Breast ultrasound image
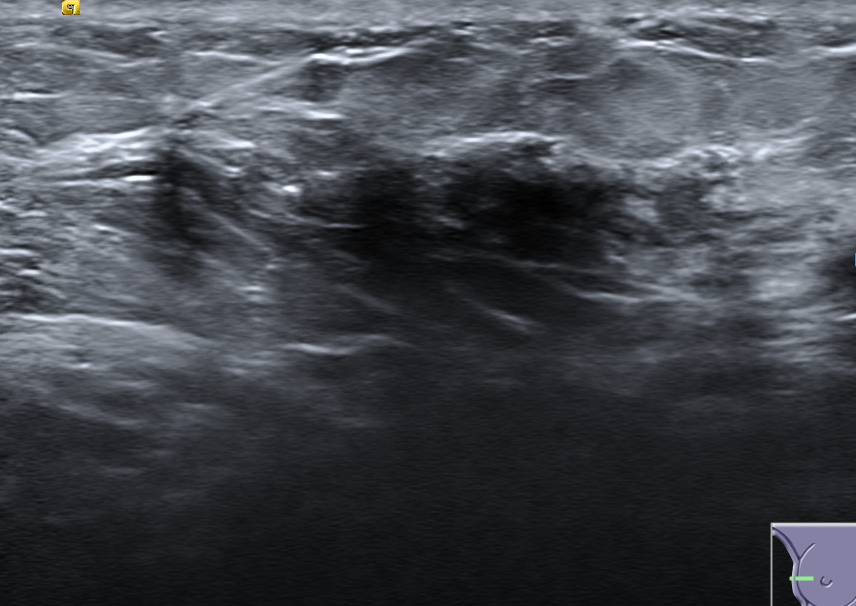
Diagnosis: normal